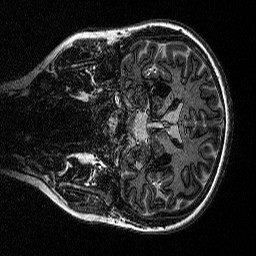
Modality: MP2RAGE
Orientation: coronal
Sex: female
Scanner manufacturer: siemens
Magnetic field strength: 3 T
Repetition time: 5 s
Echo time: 0.00292 s